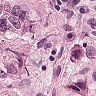
Metastatic tissue present: yes